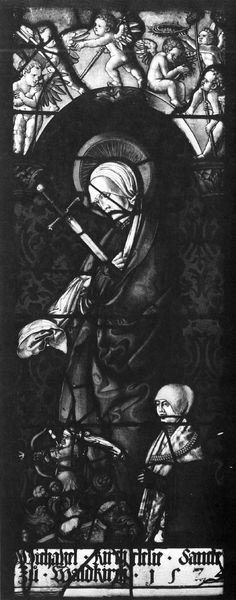
Titel: Mater Dolorosa mit Agathe Gräfin von Arco als Stifterin
Künstler: Hans von Ropstein
Standort: Elzach, St. Nikolaus (EU - D - BW)
Schlagwörter: flügel, mann, weiß, fenster, frau, kleid, schwarz, haube, mord, kirche, mantel, engel, bogen, spielen, inschrift, robe, buch, druck, schwert, text, buchstaben, heiligenschein, glasfenster, dolch, heilige, märtyrer, maria, pfeil, altdeutsch, latein, stifter, stifterfigur, waldkirch